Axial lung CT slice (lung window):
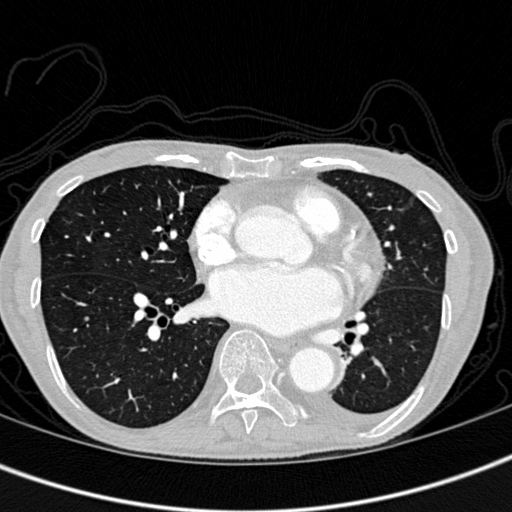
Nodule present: no